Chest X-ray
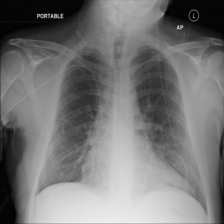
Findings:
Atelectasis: negative
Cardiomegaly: negative
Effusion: negative
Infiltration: positive
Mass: negative
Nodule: negative
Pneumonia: negative
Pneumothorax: negative
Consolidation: negative
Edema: negative
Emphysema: negative
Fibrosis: negative
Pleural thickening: negative
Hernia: negative